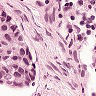
Metastatic tissue present: yes